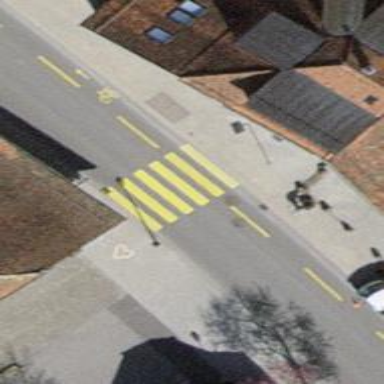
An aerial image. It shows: Zebra crossing on the road.